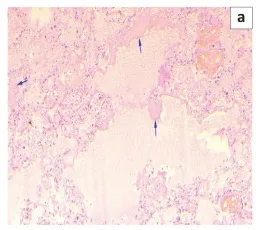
Haematoxylin and eosin staining of lung tissue samples from a 55 year old male patient with COVID-19 (37 Military Hospital, Accra, Ghana, May 2020). Case 3: (a) Severe pulmonary oedema, diffuse alveolar damage with hyaline membrane formation (blue arrow) x100.
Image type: pathology (h&e)